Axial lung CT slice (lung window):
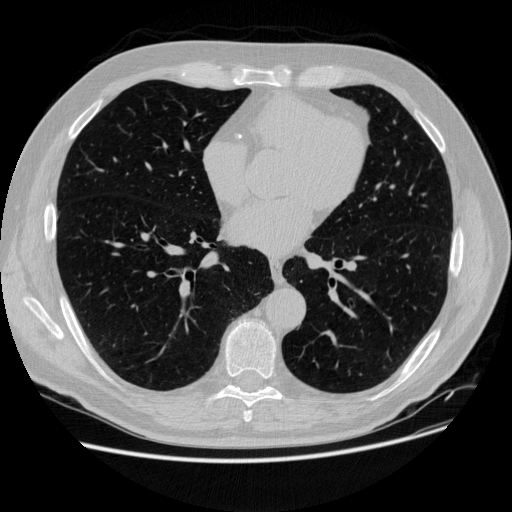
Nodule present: no